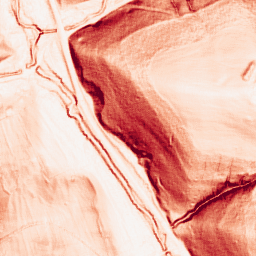
Category: morphological
Decomposition family: morphological_square
Decomposition parameters: operation: gradient
size: 3
Upsampling method: lanczos
Upsampling parameters: scale: 4
Upsampling scale: 4